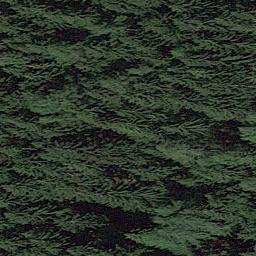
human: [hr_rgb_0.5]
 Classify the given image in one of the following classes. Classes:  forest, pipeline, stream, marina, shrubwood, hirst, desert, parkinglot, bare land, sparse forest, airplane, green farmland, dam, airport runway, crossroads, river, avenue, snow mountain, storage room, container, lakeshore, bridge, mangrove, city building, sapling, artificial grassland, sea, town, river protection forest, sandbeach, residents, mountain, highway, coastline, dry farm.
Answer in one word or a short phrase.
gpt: forest